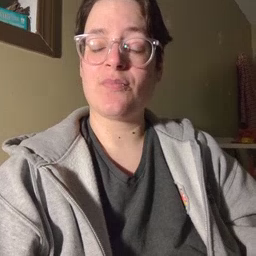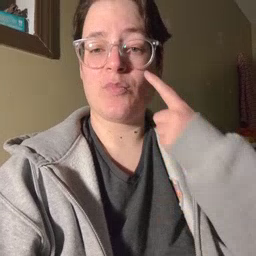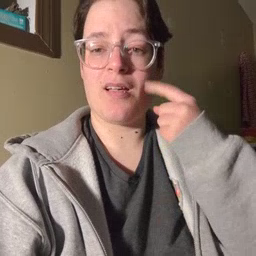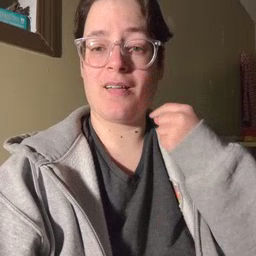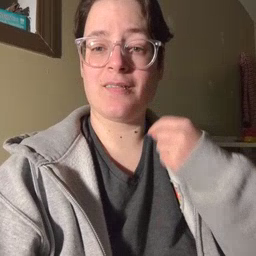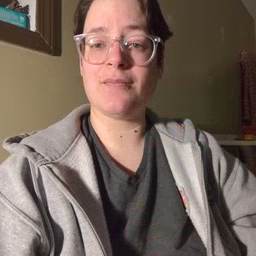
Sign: cry